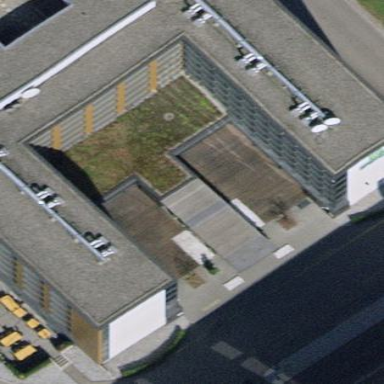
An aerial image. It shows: View of roof of building.